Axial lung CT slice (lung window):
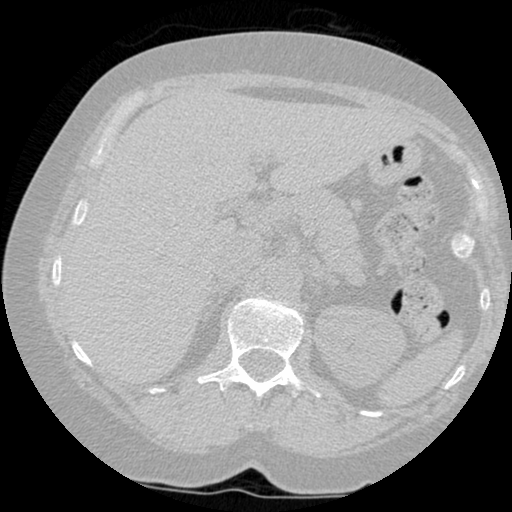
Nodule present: no